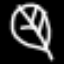
Label: leaf